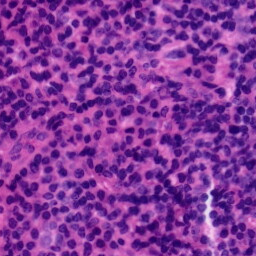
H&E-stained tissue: Tonsil